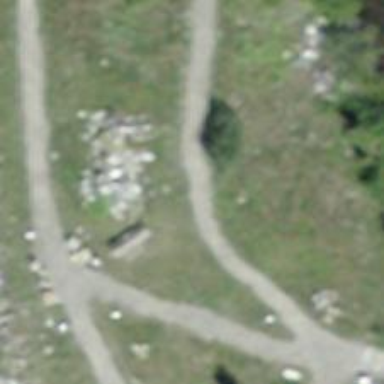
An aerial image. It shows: Unpaved footway.